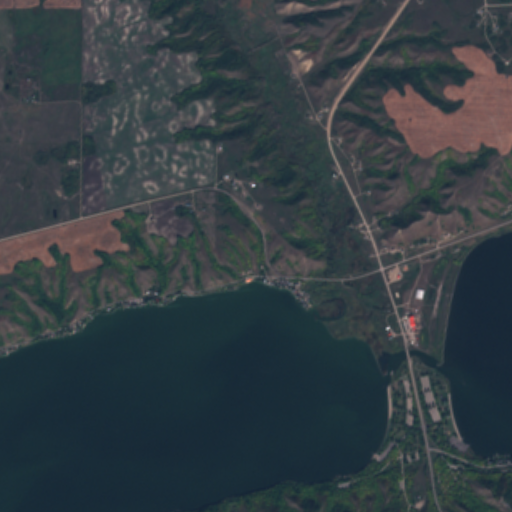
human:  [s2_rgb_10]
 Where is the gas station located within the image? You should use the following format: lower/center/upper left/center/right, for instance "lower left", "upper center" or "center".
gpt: The gas station is located in the center right of the image.
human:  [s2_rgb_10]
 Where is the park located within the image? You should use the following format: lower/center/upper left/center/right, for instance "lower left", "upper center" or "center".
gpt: The park is located in the lower right of the image.
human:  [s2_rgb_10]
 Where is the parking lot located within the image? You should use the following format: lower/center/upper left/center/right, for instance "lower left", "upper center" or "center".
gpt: The parking lot is located in the lower right of the image.
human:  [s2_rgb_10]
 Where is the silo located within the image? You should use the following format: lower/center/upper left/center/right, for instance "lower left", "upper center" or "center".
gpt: The silo is located in the center of the image.
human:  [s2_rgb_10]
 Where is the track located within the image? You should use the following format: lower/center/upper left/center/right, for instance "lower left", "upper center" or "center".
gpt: The track is located in the upper right of the image.
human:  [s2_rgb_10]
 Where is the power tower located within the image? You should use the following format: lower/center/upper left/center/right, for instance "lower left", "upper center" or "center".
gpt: There is no power tower in the image.